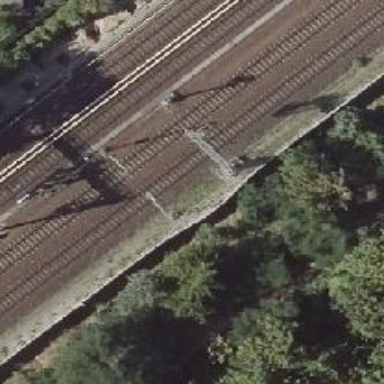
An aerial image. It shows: Railway signal.